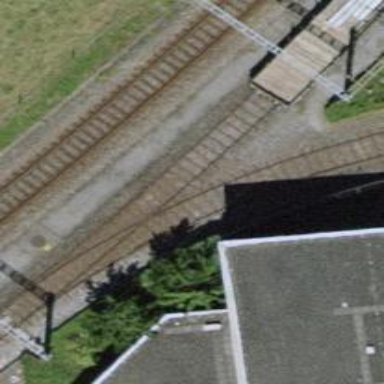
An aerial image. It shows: Railway switch.